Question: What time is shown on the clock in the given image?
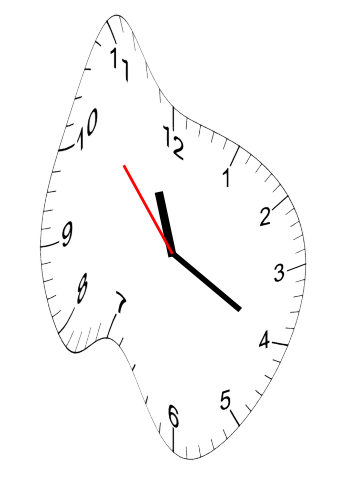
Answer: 11:19:53